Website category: restaurant
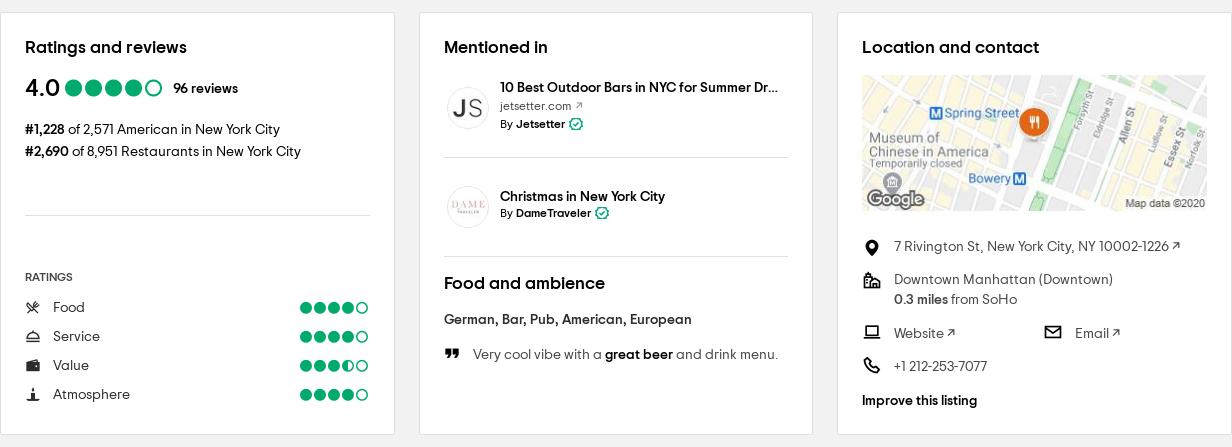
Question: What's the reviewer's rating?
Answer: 4.0

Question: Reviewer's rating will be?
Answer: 4.0

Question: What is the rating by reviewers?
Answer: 4.0

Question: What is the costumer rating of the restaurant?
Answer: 4.0

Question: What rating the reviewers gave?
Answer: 4.0

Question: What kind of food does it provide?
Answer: German, Bar, Pub, American, European

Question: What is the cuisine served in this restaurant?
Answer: German, Bar, Pub, American, European

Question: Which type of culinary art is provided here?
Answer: German, Bar, Pub, American, European

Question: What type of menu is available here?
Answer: German, Bar, Pub, American, European

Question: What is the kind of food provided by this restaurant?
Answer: German, Bar, Pub, American, European

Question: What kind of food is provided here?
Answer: German, Bar, Pub, American, European

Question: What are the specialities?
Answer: German, Bar, Pub, American, European

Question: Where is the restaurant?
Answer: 7 Rivington St, New York City, NY 10002-1226

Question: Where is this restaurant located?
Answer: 7 Rivington St, New York City, NY 10002-1226

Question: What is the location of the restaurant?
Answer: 7 Rivington St, New York City, NY 10002-1226

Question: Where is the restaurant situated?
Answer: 7 Rivington St, New York City, NY 10002-1226

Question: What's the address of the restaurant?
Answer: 7 Rivington St, New York City, NY 10002-1226

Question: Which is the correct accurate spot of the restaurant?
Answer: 7 Rivington St, New York City, NY 10002-1226

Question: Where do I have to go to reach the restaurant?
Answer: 7 Rivington St, New York City, NY 10002-1226

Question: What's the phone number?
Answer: +1 212-253-7077

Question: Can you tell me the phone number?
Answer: +1 212-253-7077

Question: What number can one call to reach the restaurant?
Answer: +1 212-253-7077

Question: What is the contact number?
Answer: +1 212-253-7077

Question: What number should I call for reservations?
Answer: +1 212-253-7077

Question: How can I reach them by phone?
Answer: +1 212-253-7077